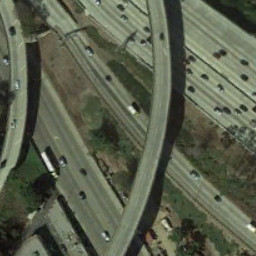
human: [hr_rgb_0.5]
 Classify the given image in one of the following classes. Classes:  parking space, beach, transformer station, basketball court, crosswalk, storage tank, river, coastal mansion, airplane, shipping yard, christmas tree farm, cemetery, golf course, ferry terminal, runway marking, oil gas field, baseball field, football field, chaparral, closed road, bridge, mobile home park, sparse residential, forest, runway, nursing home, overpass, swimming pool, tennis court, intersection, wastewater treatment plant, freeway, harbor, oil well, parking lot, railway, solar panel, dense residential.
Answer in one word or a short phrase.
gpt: overpass